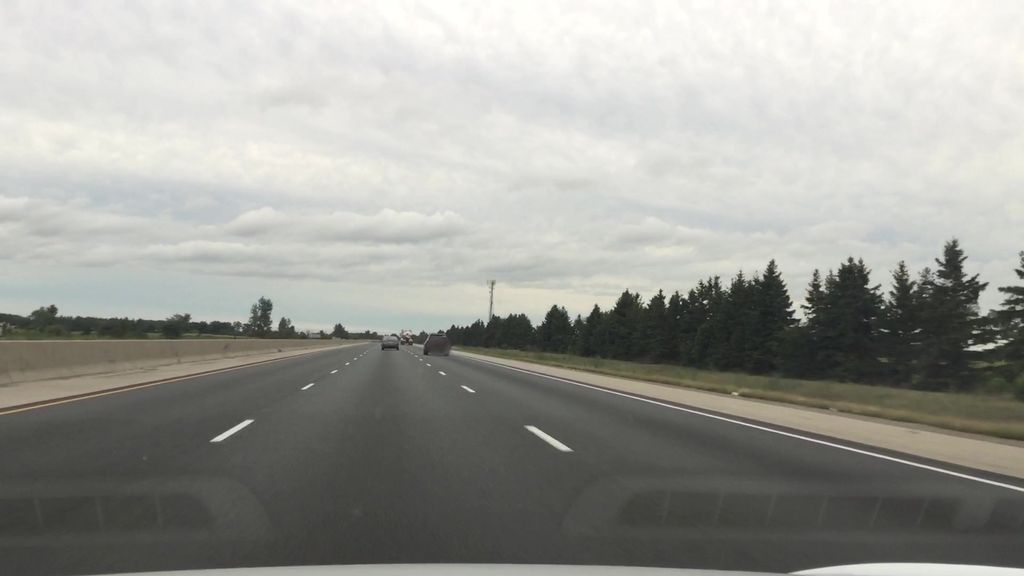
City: kitchener-waterloo